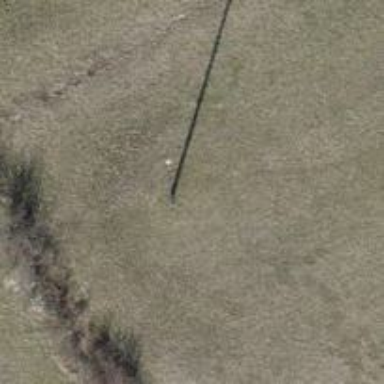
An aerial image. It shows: Power pole.